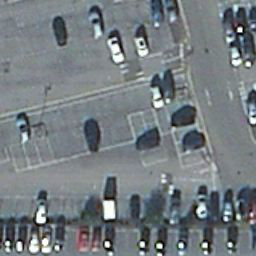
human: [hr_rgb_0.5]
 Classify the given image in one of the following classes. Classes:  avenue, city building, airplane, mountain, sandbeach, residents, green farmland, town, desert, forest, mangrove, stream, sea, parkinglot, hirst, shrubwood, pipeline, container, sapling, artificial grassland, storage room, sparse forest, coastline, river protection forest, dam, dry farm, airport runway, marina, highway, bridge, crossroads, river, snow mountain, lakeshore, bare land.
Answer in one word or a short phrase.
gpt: parkinglot